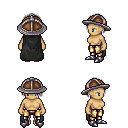
a pixel art fantasy rpg character, female body template, human, tanned skin, black cape, gold greaves, gray bangs hairstyle, chain helm, metal boots, four views (front, back, left, right), 2x2 character sprite sheet, small pixel art, hard edges, no anti-aliasing